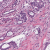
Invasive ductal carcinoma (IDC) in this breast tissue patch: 1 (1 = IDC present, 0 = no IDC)